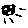
Label: moon